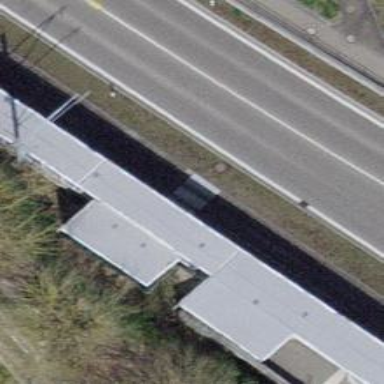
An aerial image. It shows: Public transport station located at railway halt.